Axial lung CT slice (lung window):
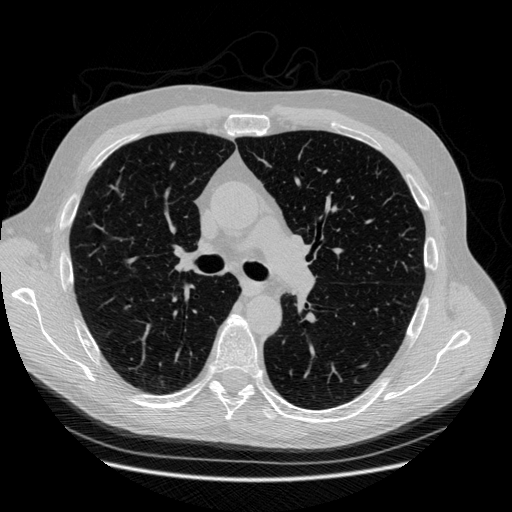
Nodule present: no